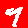
Digit: 9